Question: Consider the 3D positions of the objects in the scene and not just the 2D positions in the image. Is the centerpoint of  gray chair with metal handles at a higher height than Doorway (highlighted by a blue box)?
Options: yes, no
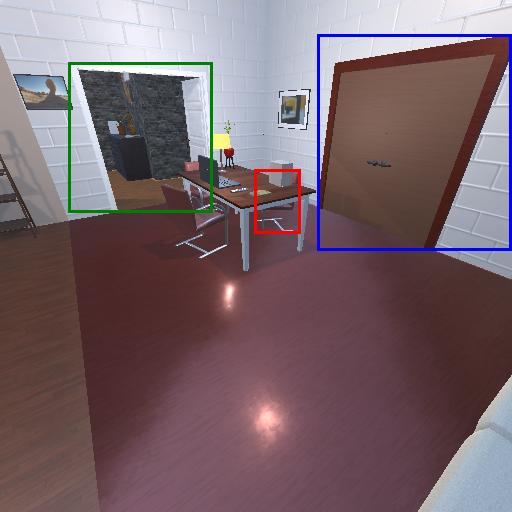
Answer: yes